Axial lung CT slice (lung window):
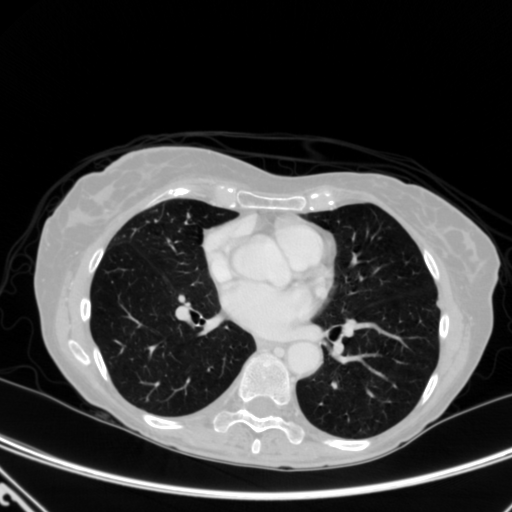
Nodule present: no